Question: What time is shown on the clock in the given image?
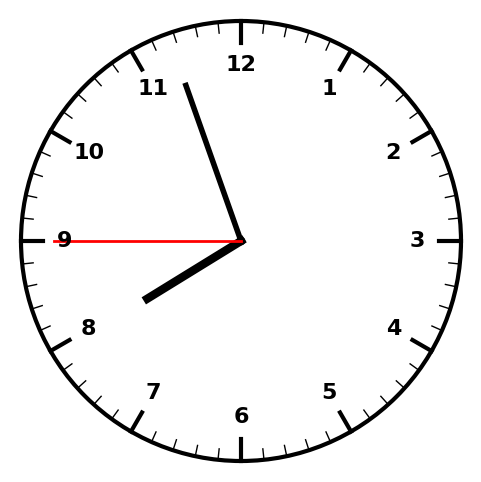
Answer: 07:56:45